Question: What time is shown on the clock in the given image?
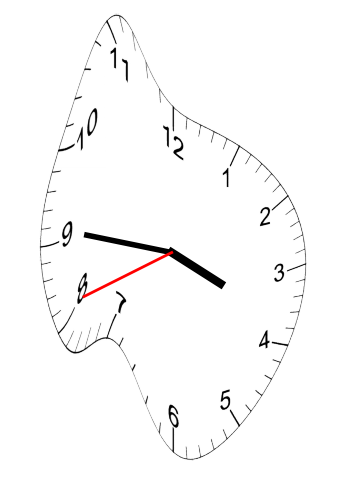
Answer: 03:45:41